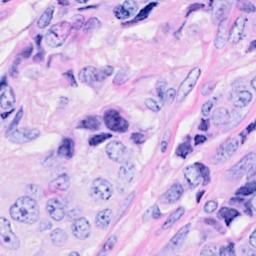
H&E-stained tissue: Breast